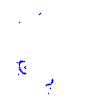
Particle: kaon